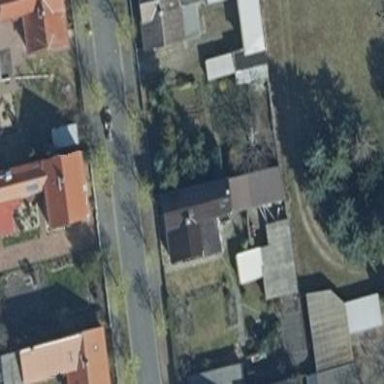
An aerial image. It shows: Simple house.